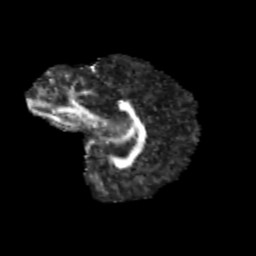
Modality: FA
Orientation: sagittal
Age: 14
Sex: female
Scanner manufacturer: siemens
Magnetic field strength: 3 T
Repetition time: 3.8 s
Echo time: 0.07 s